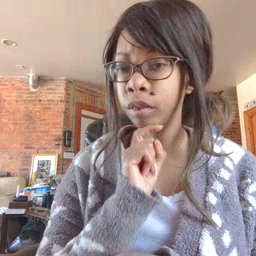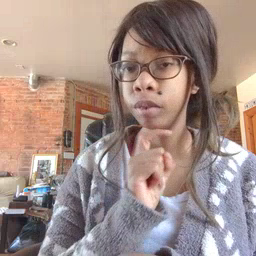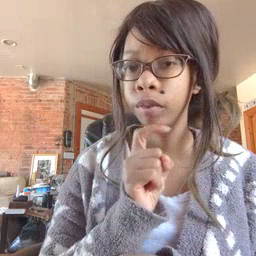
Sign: garbage